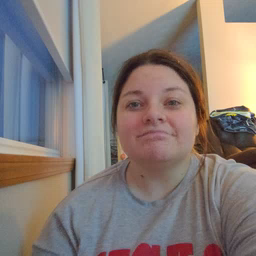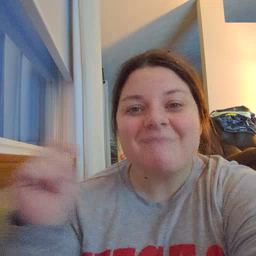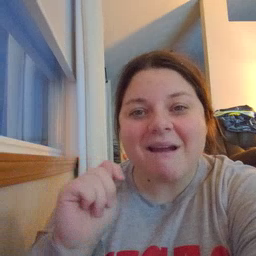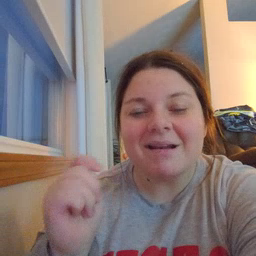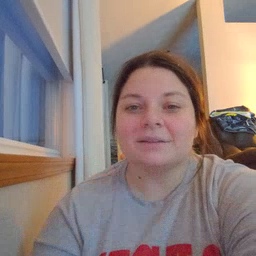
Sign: potty